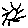
Label: sun